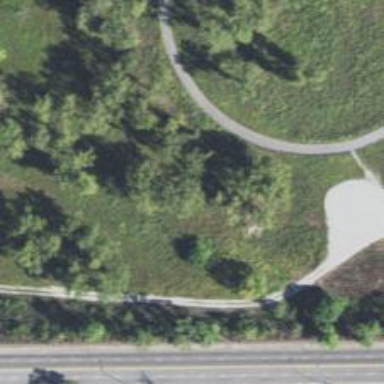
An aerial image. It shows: Cycleway.